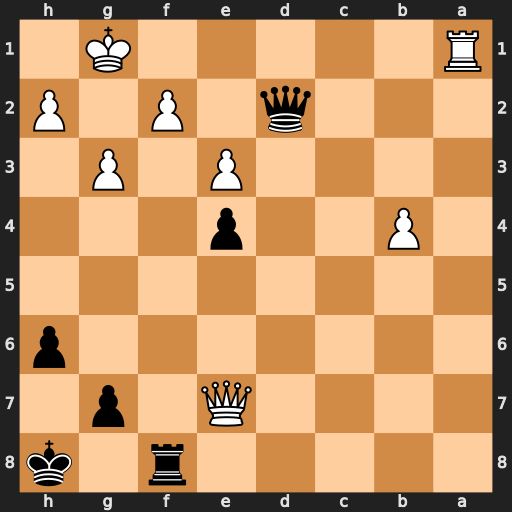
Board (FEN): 5r1k/4Q1p1/7p/8/1P2p3/4P1P1/3q1P1P/R5K1
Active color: b
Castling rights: -
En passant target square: -
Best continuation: Qxf2+ Kh1 Qf3+